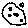
Label: moon